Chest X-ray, AP view. Patient: 46 years old, sex M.
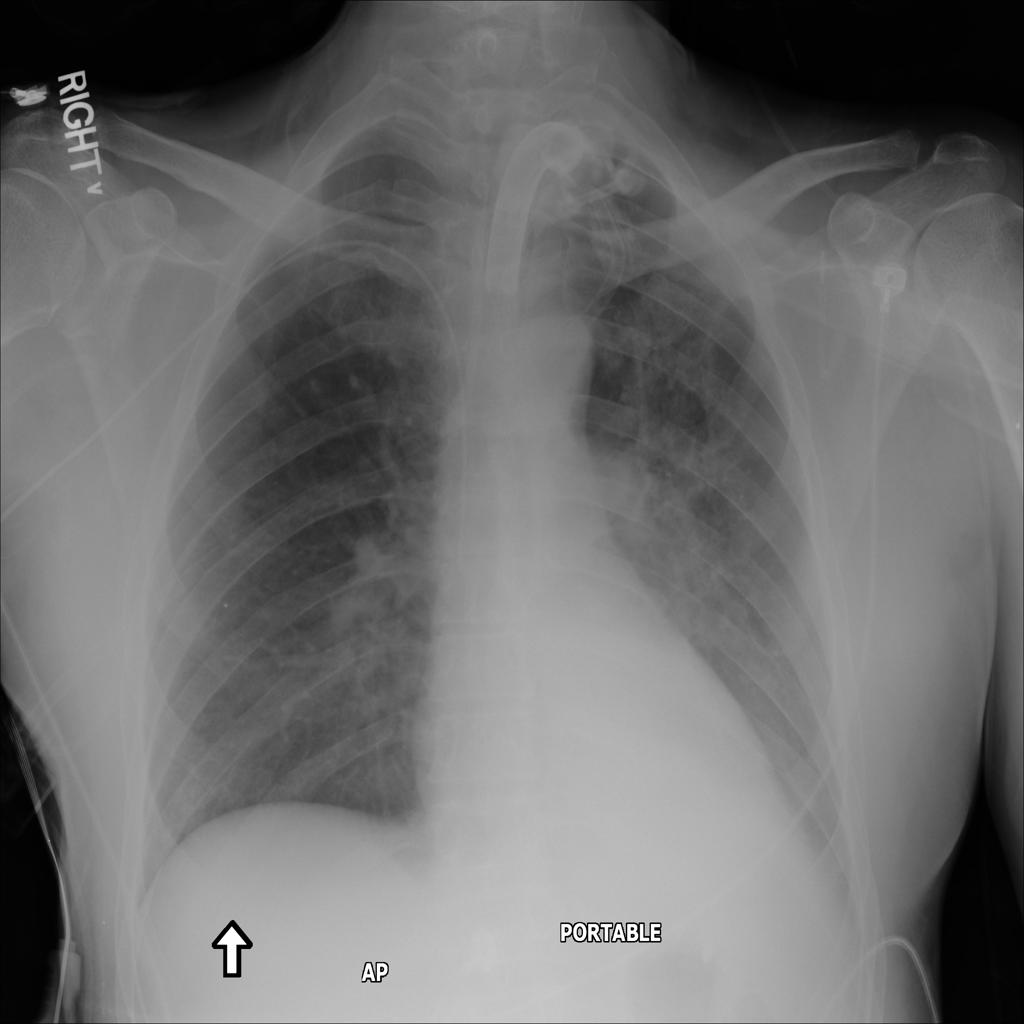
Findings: Consolidation